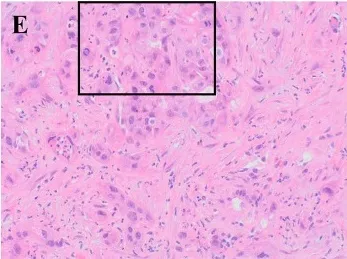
The patient's intrahepatic cholangiocarcinoma, which was classified as TNM: cT3, cN1, cM1, and stage IV tumor [according to AJCC/UICC staging criteria ]. (E,F) Histology from ultrasound-guided liver-biopsy. (E) H&E stain shows infiltrates of an adenocarcinoma with scattered duct formation and a desmoplastic stroma component. High-power field from inset in. Demonstrates frequent mitoses (indicated by arrow-heads). Immunohistochemistry (not shown) reveals positivity for CK7 and DPC4 and negativity for Hep Par 1, CK20, TTF1, CDX-2, and PSMA, consistent with a tumor of biliopancreatic origin.
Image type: pathology (h&e)